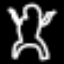
Label: frog